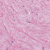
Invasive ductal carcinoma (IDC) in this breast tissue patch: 0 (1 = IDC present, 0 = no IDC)